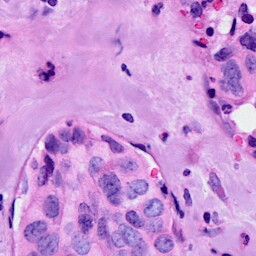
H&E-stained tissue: Breast